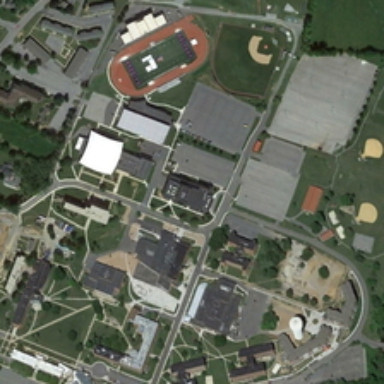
There are buildings, playground, trees, grassland and roads .